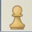
Piece: wP